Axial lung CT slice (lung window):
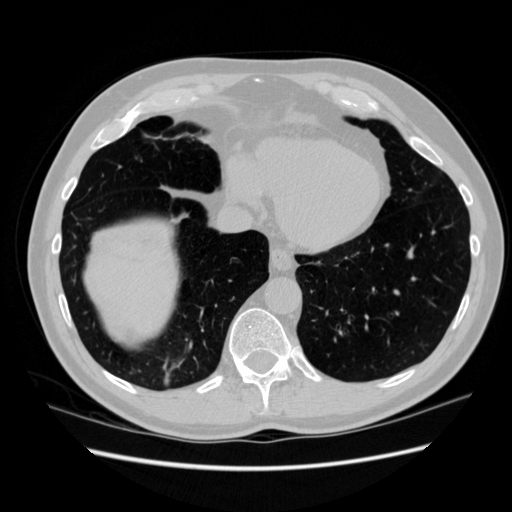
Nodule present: no